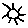
Label: sun